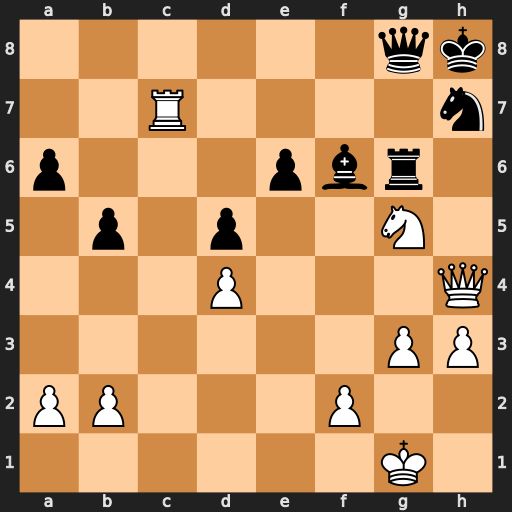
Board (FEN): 6qk/2R4n/p3pbr1/1p1p2N1/3P3Q/6PP/PP3P2/6K1
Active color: w
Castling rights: -
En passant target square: -
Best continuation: Rxh7+ Qxh7 Qxh7#